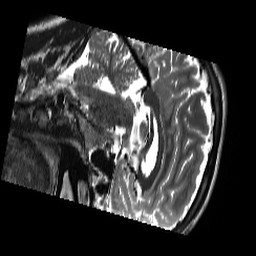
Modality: T2w
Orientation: sagittal
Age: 25
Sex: male